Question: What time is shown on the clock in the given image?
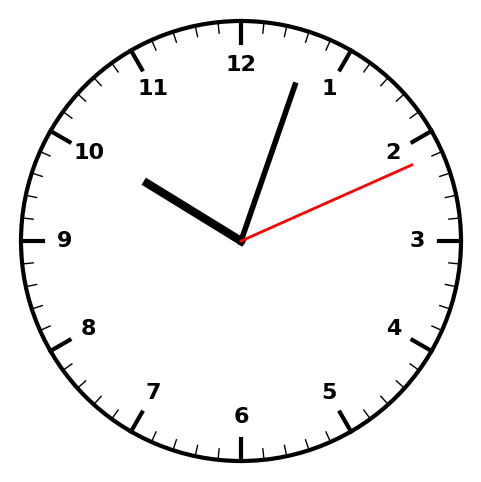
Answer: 10:03:11